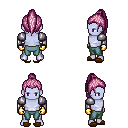
a pixel art fantasy rpg character, male body template, dark elf, purple skin, steel arm armor, teal pants, pink long topknot hairstyle, gold gloves, brown slippers, four views (front, back, left, right), 2x2 character sprite sheet, small pixel art, hard edges, no anti-aliasing